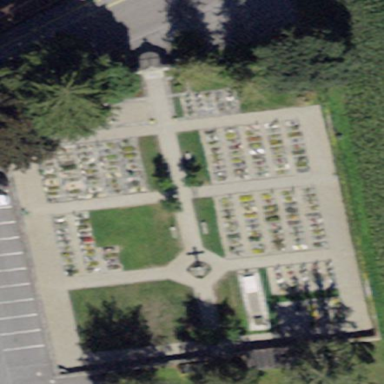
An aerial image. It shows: Cemetery.